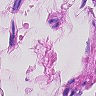
Metastatic tissue present: no